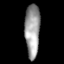
Tissue: lung
Cell type: Endothelial cells
Senescence score: 0.5706
Nuclear area (px): 782
Mean DAPI intensity: 156.286